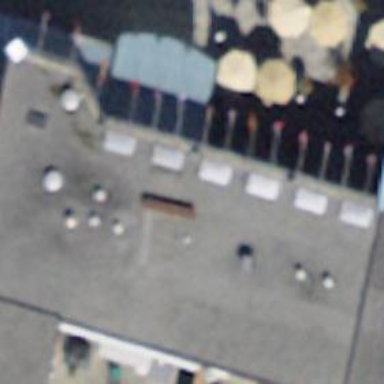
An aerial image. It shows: Pub located near swimming sports centre.